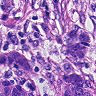
Metastatic tissue present: no